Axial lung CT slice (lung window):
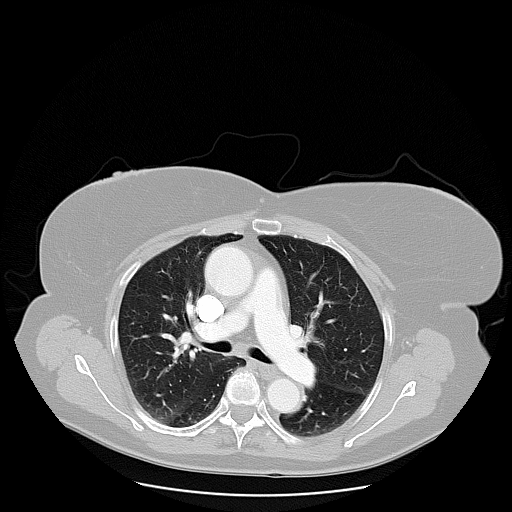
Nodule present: no